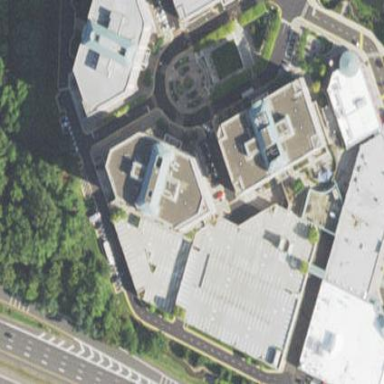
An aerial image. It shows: Office building.